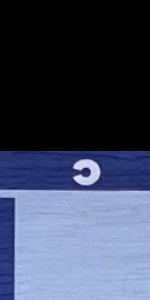
Label: Empty